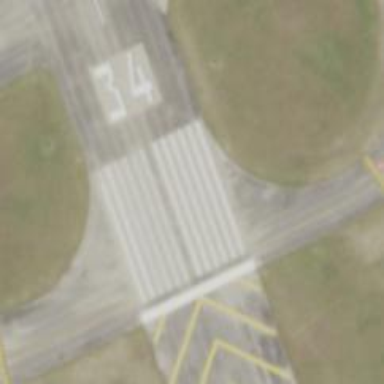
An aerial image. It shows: View of taxiway at the airport.